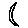
Label: moon